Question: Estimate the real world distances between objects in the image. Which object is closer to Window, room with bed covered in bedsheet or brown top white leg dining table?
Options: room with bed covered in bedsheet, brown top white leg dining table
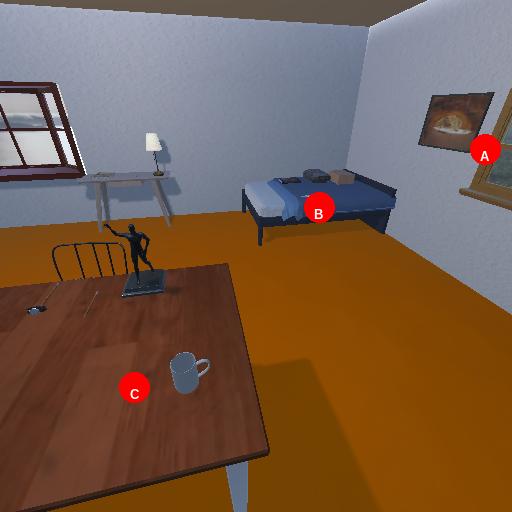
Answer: room with bed covered in bedsheet